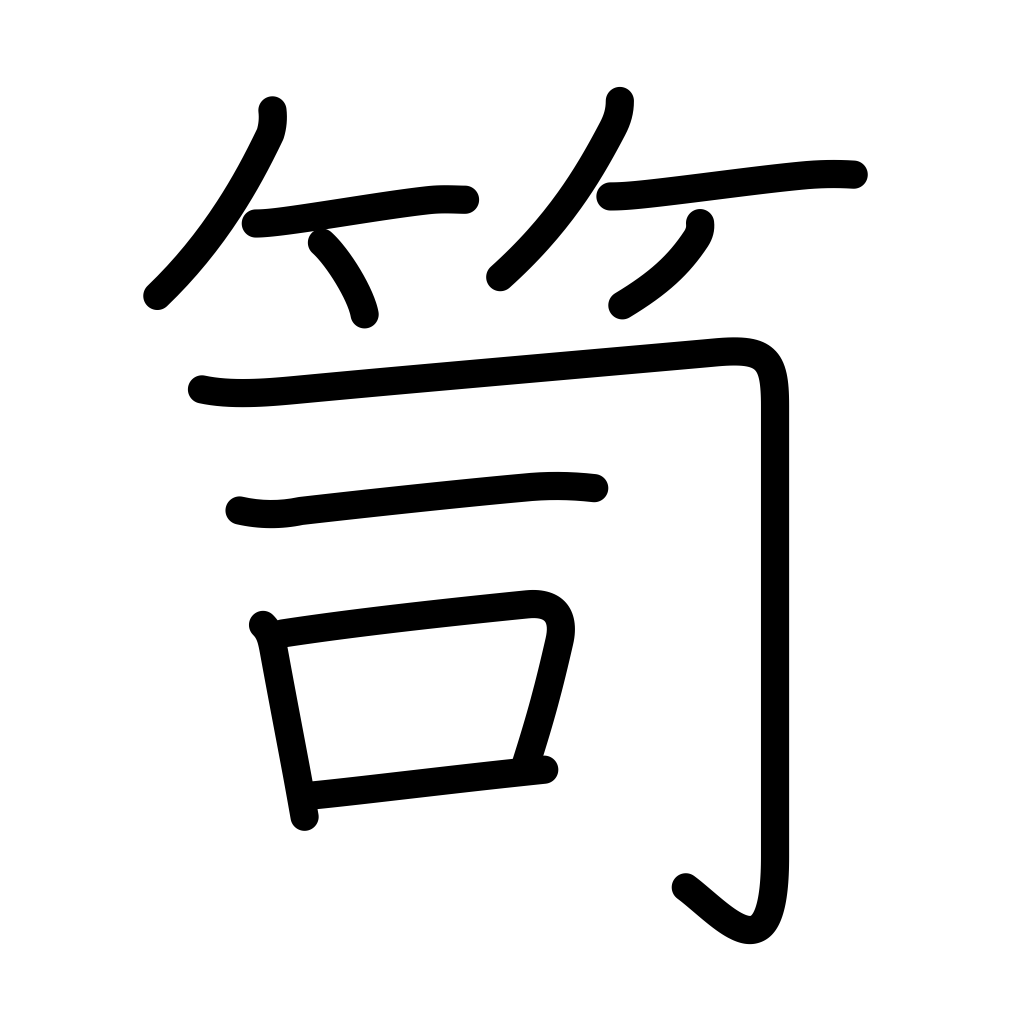
Meaning: lunch box, clothes chest